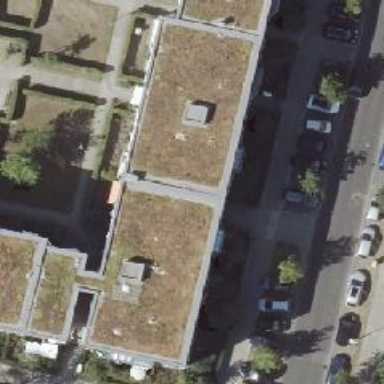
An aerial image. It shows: Parking entrance.